Question: In new version of C# is default option nullable. I mean this

It's really good feature for me. But I don't understand one thing. Is property nullable by me or by program?
I know that this property should never be null because I fill it in the form and never set it as null. But in general it can be null. How should I mark it?
Example:
UserModel:
'''
public string? Name { get; set; }
public string Name { get; set; } = null!
'''
I'm really confused.
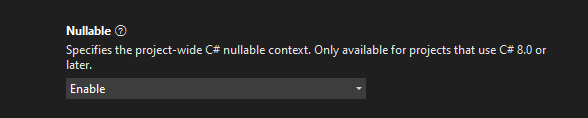
Answer: > I know that this property should never be null because I fill it in
the form and never set it as null. But in general it can be null. How
should I mark it?
If it is set to non-null in the constructor, then you can declare it a 'string' rather than 'string?' because it really is guaranteed to never be null.
If, however, it is null after the constructor has run (and before any other methods are called) then it CAN be null and you should declare it as 'string?'.
The dichotomy you face is that (from what you say) it should never be null when the class is used correctly - i.e. if the calling code does indeed call the method that initialises the property to non-null before accessing it, it will be guaranteed to be not null - which means you would like to declare it as a non-null 'string' so that callers don't need to use the null-forgiving '!' operator to suppress nullable warnings.
What to do in this case? Well I think you have three possibilities:
1. Declare the property as nullable: string? and let the callers suppress the nullable warning or check the value for null.
2. Initialise the property to a non-null default such as string.Empty and declare the property as non nullable string.
3. Assume that accessing the property when it is null is a programming error, and throw an appropriate exception.
For the last case, you could do something like this:
'''
private string? _name;
public string Name
{
get
{
if (_name == null)
throw new InvalidOperationException("Do not access Name without setting it to non-null or calling Init()");
return _name;
}
set
{
if (value == null)
throw new ArgumentNullException("value", "You cannot set Name to null.");
_name = value;
}
}
'''
This assumes that there's a method called 'Init()' that can be called to initialise 'Name', but of course your code may vary.
Regardless of which of those approaches you take, you should really check for null in the property setter, as shown above.
Note that a more succinct way of writing the setter null check is:
'''
set
{
_name = value ?? throw new ArgumentNullException("value", "You cannot set Name to null.");
}
'''